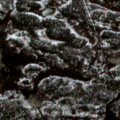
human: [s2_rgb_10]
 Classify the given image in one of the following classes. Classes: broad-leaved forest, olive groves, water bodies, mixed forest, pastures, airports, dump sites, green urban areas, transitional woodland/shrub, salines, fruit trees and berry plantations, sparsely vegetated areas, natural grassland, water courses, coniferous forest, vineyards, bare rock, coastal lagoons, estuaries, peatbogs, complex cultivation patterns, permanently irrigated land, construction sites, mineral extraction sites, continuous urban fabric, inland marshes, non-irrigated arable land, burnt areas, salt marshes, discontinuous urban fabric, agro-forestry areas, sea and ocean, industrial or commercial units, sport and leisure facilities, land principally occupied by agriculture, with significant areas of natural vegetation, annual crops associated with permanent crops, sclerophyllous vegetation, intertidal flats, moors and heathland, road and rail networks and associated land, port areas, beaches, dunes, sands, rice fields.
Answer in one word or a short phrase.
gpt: coniferous forest, mixed forest, transitional woodland/shrub, peatbogs